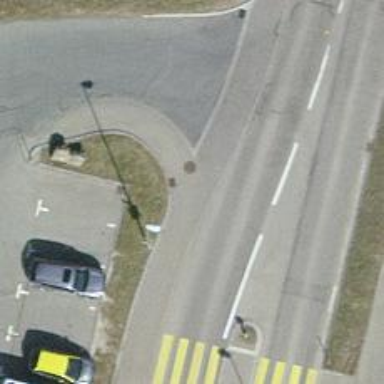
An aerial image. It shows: Asphalt sidewalk along the footway.